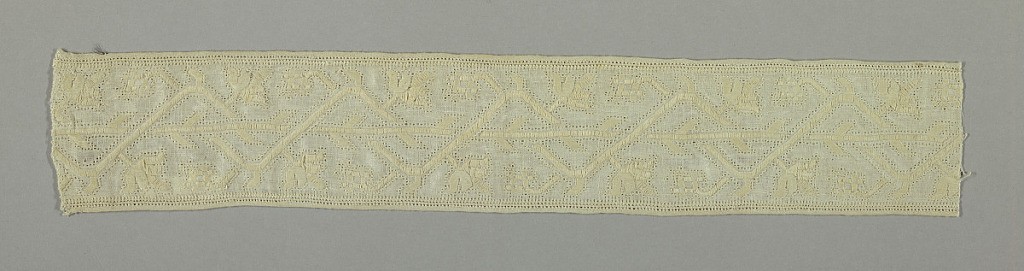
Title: Band
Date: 17th century
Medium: linen Technique: plain weave embroidered with deflected element work
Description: Woven linen band with all white design of a twisting geometric floral vine with embroidered details.